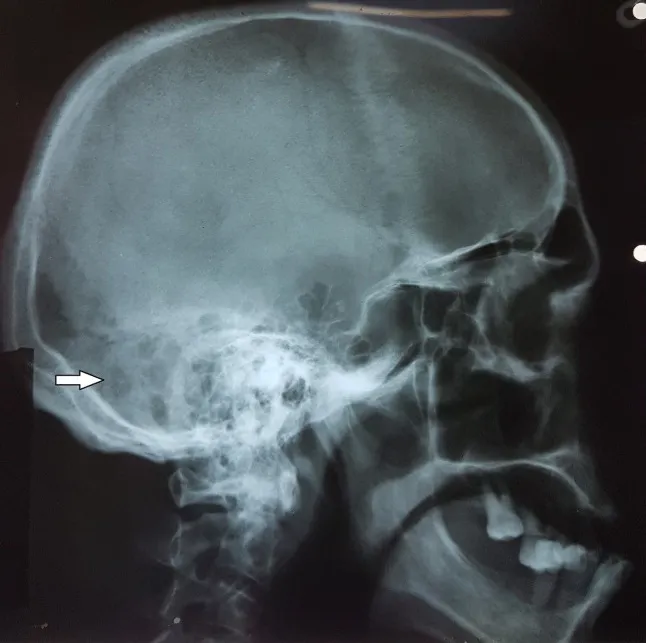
Lateral skull X-ray showing bony erosions (Arrow) suspicious for osteomyelitis.
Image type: radiology (x_ray)